Field crop: maize
Growth stage: 2
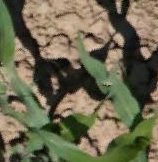
Species: maize